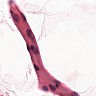
Metastatic tissue present: no